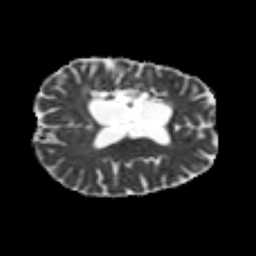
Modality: MD
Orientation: axial
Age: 31
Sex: female
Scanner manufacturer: siemens
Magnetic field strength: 3 T
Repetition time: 7.7 s
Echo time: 0.09 s